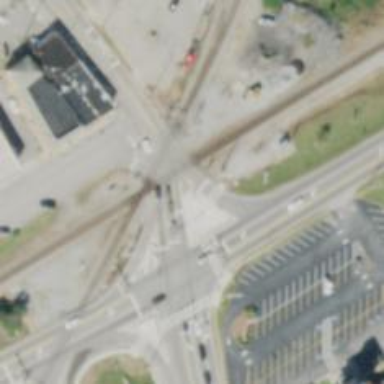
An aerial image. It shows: Railway crossing.